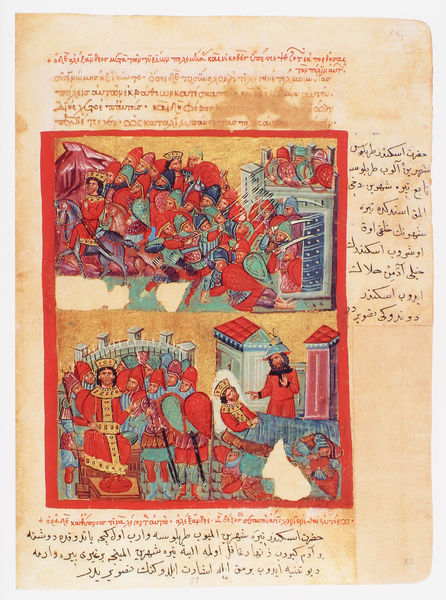
Titel: Der griechische Alexanderroman
Institution: Venedig, Hellenic Institute Codex Gr. 5
Schlagwörter: blau, grün, männer, dach, rot, wache, gold, krone, turm, schrift, ziegel, krieg, könig, soldaten, zinnen, schild, buch, burg, illustration, fleck, arabisch, kapelle, speer, wehrturm, hebräisch, buchmalerei, alexander, illumination, alexanderroman, buchkusnt